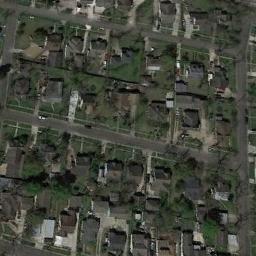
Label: dense_residential